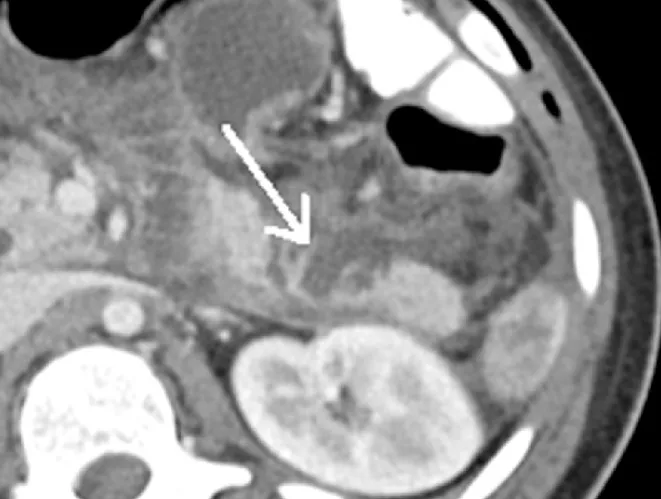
Patient 1. CT on second postop day. Lack of perfusion (arrow) of a distal segment of the pancreatic body.
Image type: radiology (ct)